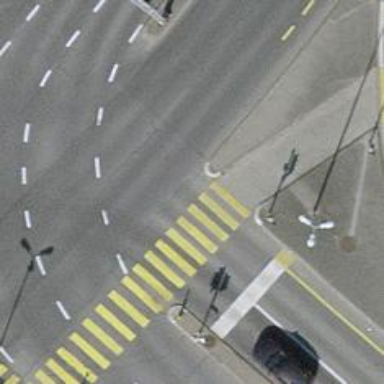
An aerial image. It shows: Crossing with traffic signals.